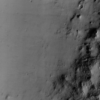
Label: not_dusty